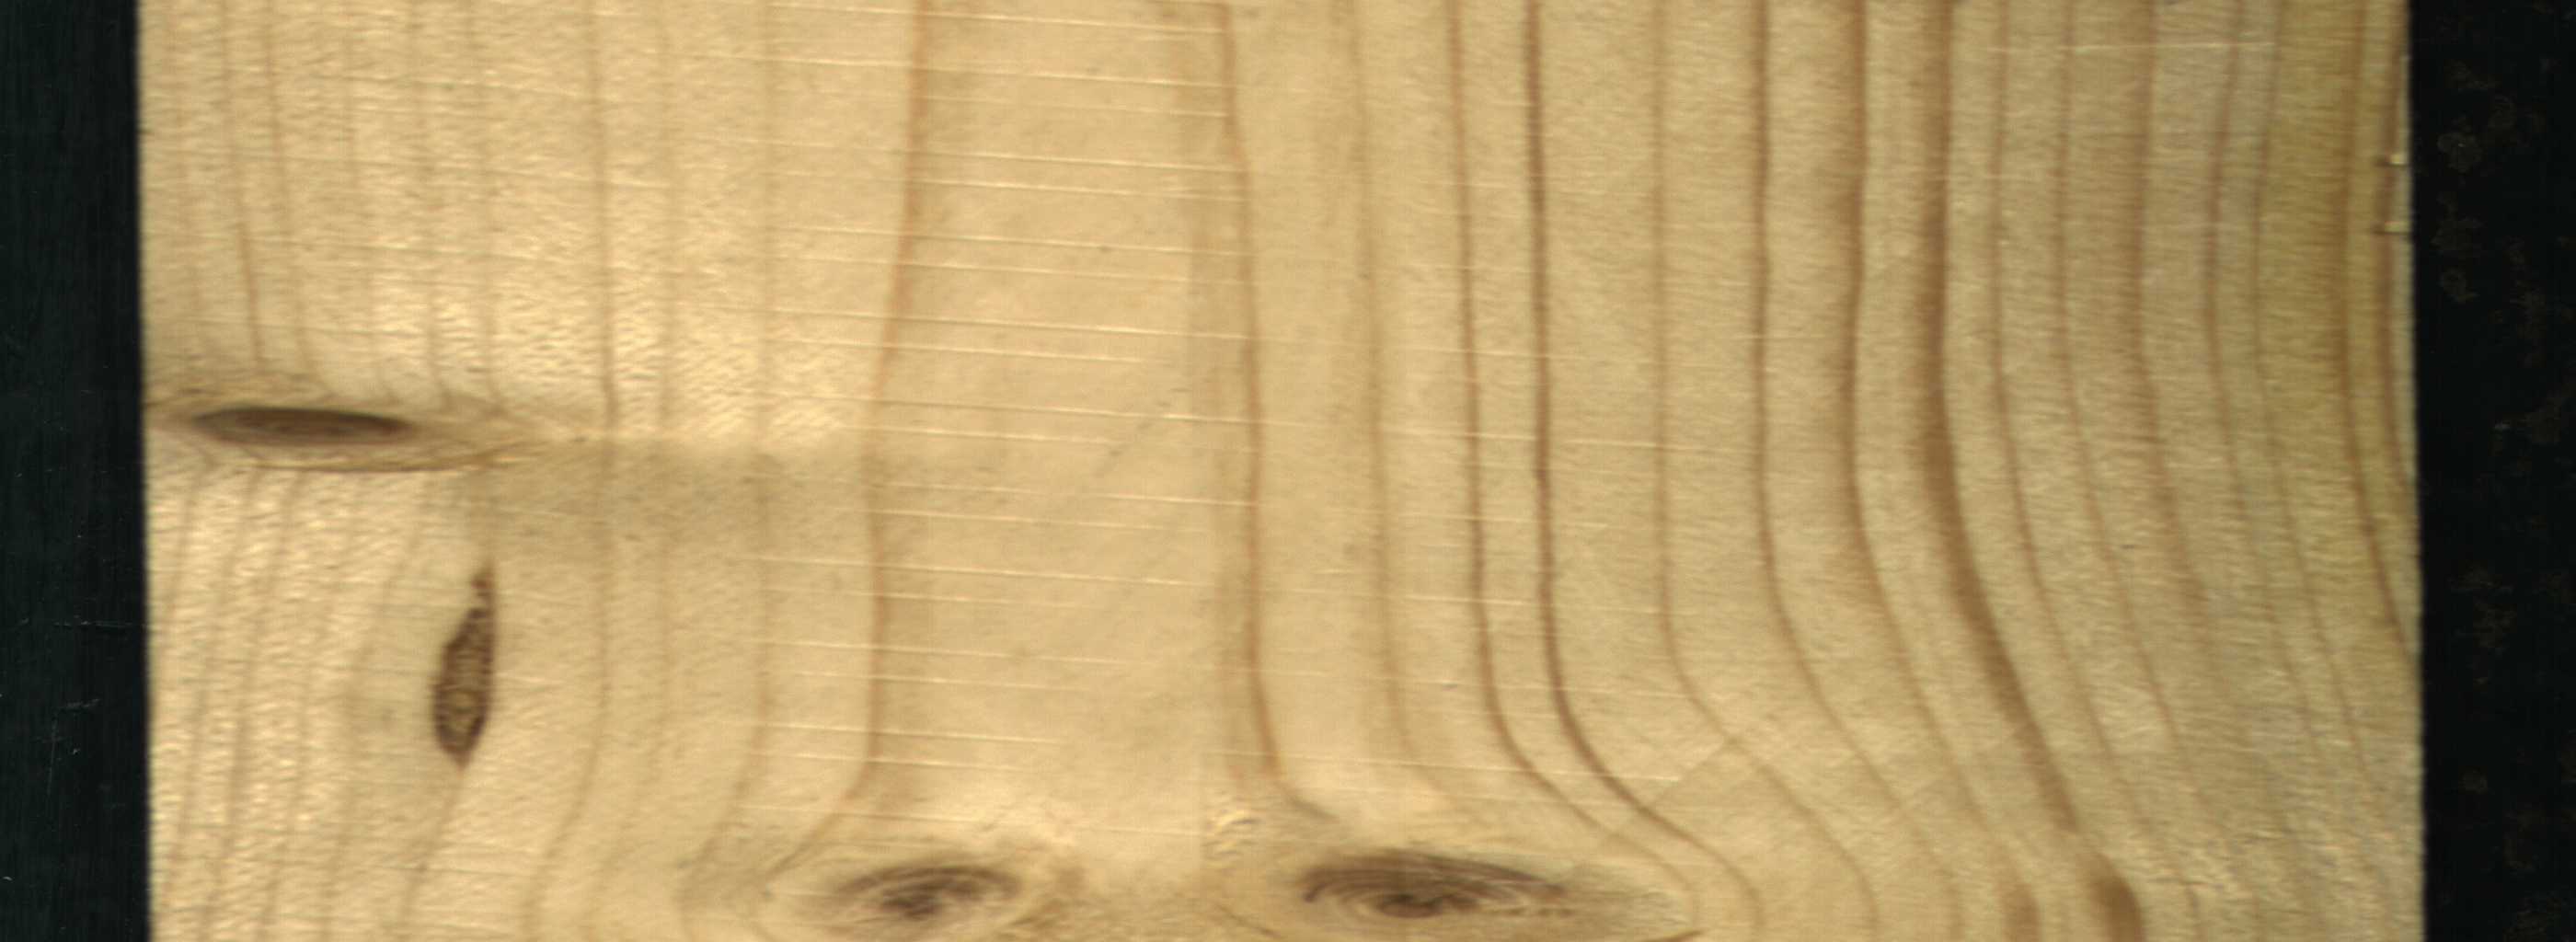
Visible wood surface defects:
Quartzity
Dead_Knot
Live_Knot
Live_Knot